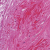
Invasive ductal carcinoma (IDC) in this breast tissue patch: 0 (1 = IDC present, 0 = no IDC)